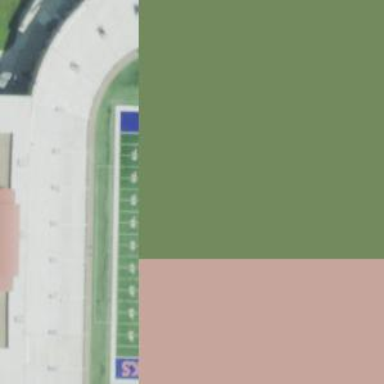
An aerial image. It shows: American football pitch for leisure and sport activities.